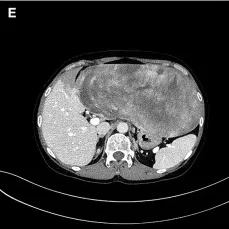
The tumor was progressively unevenly enhanced in the portal vein phase.
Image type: radiology (ct)